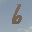
Label: 6